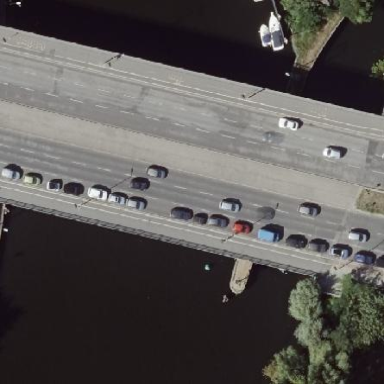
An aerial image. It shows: Bridge with beam structure.